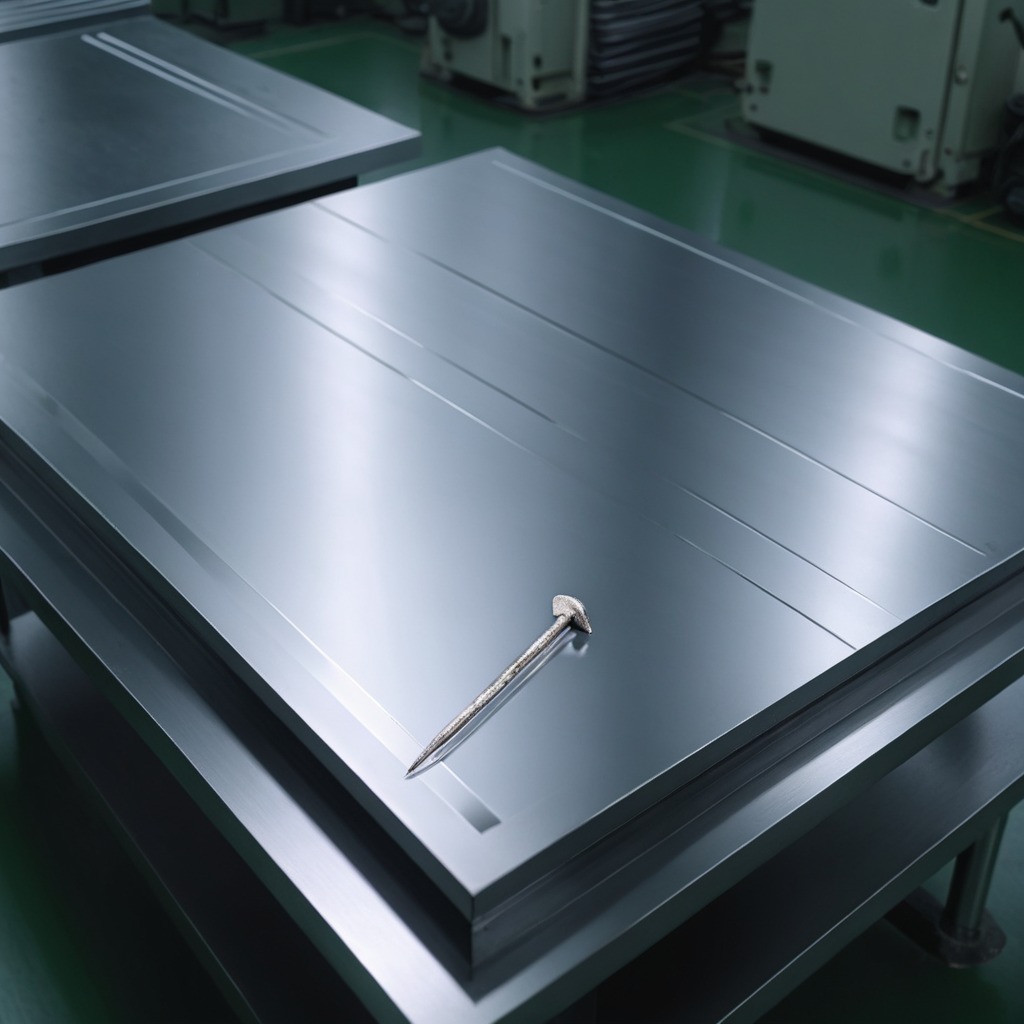
An iron nail is lying on a metal table in a machine shop under fluorescent lights.